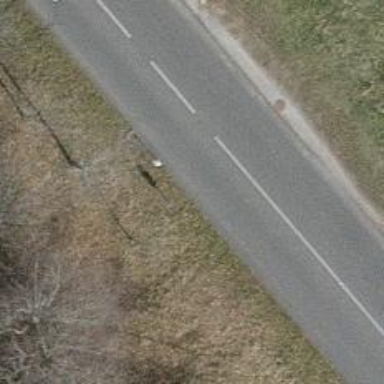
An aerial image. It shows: Tertiary road with asphalt surface.